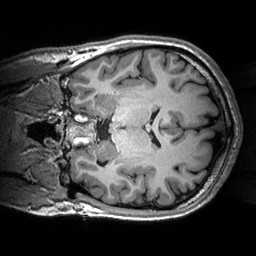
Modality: T1w
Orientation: coronal
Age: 25
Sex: male
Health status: healthy
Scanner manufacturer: siemens
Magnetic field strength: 3 T
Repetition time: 2.53 s
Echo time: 0.00288 s